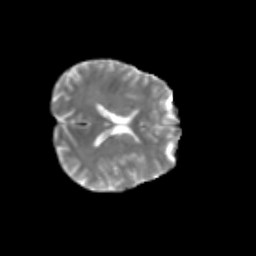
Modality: T2w
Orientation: axial
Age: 29
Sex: male
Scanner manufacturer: siemens
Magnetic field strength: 3 T
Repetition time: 1.8 s
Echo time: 0.07 s